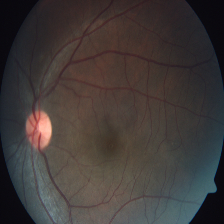
Diabetic retinopathy grade: Severe